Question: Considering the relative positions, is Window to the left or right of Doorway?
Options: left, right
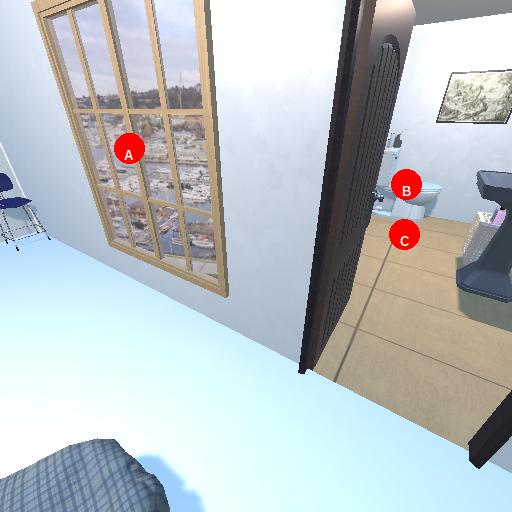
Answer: left